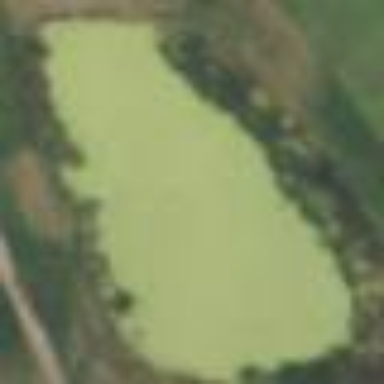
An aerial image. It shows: Water hazard on golf course. The hazard is natural water feature.